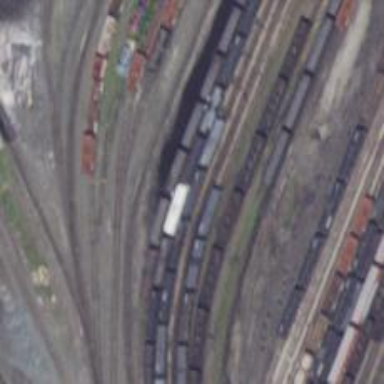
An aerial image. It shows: Railway yard used for servicing trains.